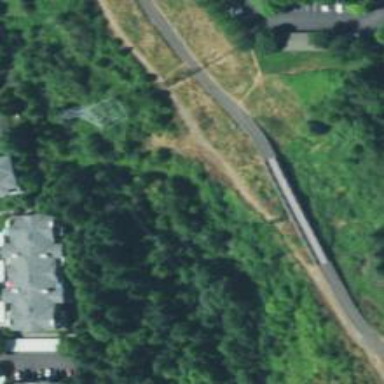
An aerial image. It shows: Cycleway with asphalt surface and embankment.